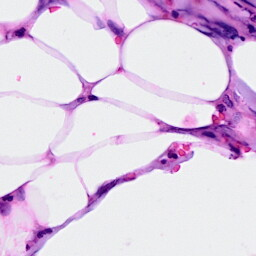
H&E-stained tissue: Breast